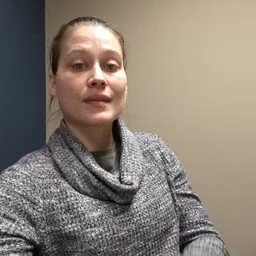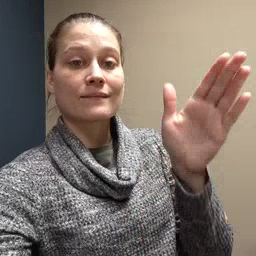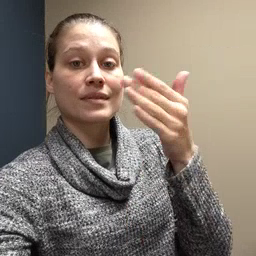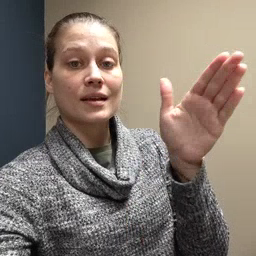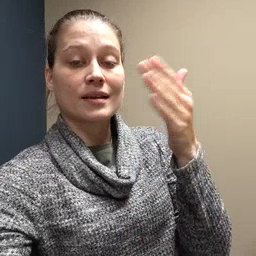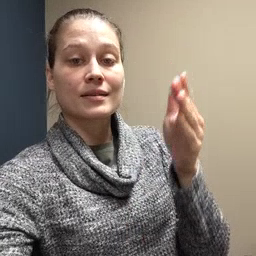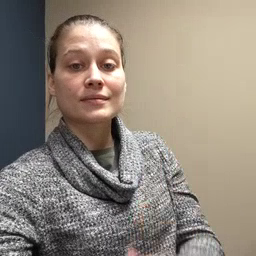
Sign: flag